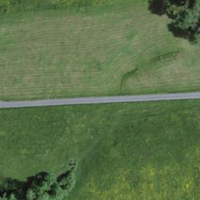
EUNIS habitat code: 52
Species observed at this site:
Epilobium parviflorum